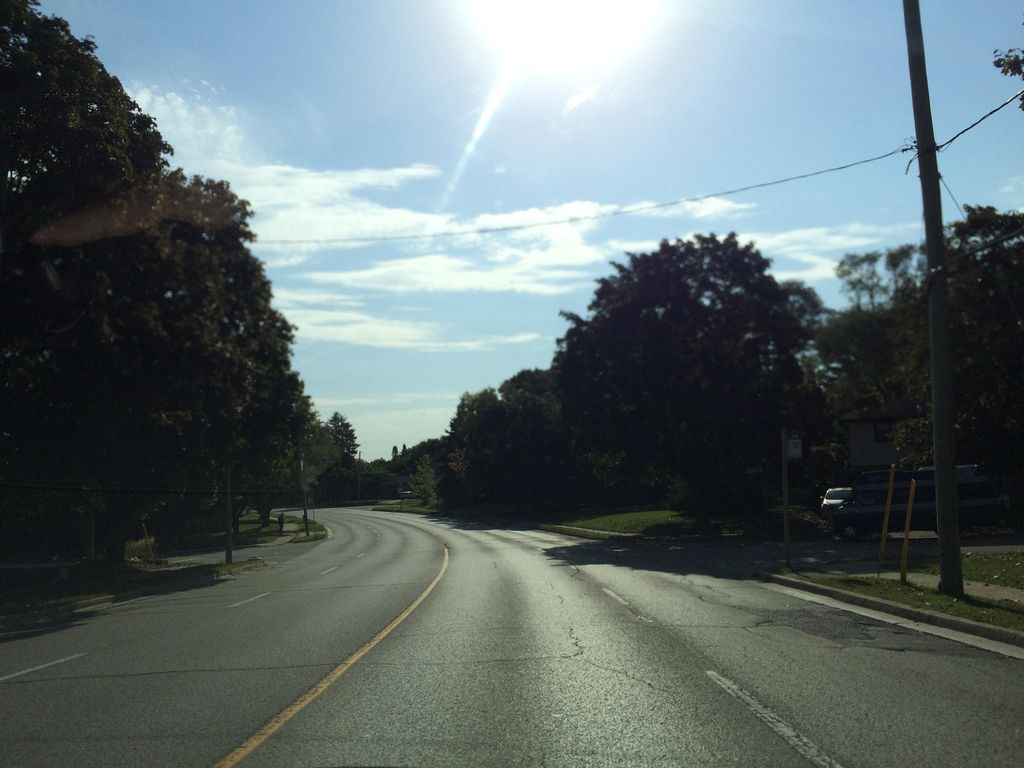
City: kitchener-waterloo